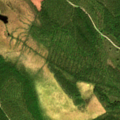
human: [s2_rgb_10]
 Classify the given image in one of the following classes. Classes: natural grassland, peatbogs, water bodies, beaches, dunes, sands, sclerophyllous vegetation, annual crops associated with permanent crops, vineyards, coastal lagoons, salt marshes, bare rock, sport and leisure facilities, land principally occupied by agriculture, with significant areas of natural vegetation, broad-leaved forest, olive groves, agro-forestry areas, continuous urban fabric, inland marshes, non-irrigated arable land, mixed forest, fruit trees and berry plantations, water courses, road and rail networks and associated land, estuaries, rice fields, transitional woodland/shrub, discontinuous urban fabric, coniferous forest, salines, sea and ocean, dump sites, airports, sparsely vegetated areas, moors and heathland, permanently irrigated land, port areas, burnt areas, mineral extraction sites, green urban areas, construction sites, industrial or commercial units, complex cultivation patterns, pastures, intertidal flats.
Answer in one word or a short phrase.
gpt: coniferous forest, peatbogs